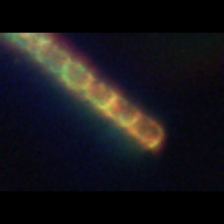
Taxon: Skeletonema
Group: Diatoms